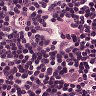
Metastatic tissue present: no